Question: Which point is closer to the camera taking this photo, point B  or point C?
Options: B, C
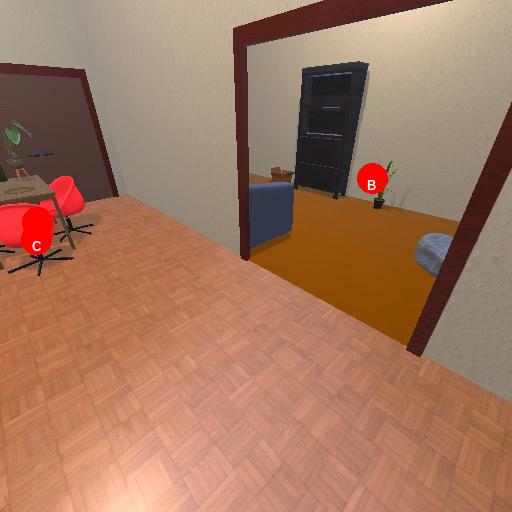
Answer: B